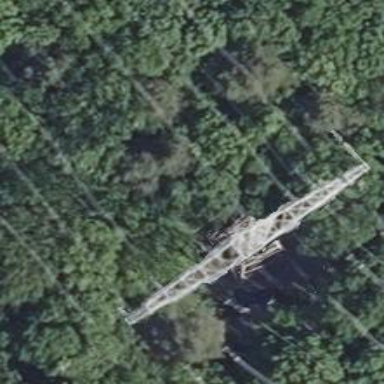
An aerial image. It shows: Lattice structure tower used for power distribution.